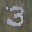
Label: 3